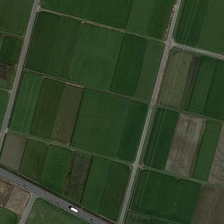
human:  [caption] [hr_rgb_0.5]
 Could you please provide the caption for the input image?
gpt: a road was built beside the wheat field .

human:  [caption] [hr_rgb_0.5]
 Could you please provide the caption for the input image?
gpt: a road was built beside the wheat field .

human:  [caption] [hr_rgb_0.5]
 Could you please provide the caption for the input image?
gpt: next to the cornfield is a green field .

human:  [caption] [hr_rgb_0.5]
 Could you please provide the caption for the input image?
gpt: next to the cornfield is a green field .

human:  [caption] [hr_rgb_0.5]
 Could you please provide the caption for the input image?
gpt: a road was built beside the wheat field .